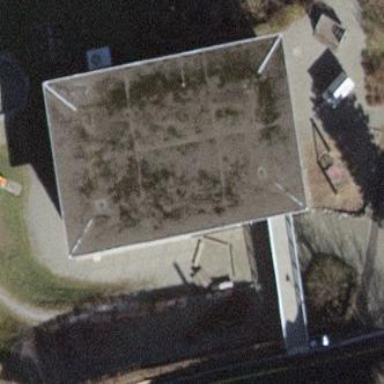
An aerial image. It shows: Kindergarten building.